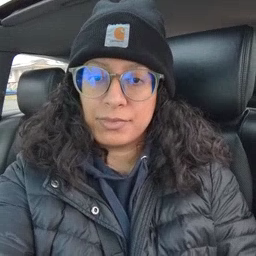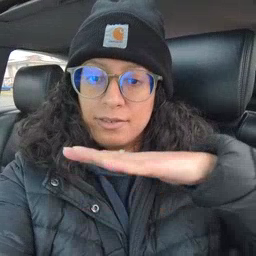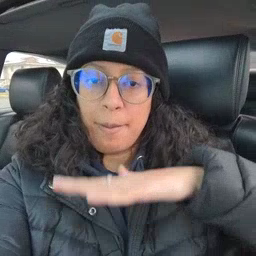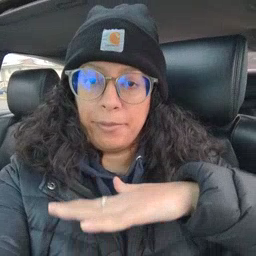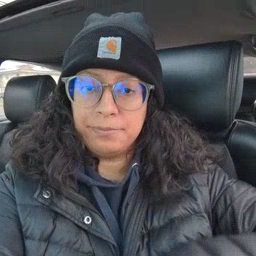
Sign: table